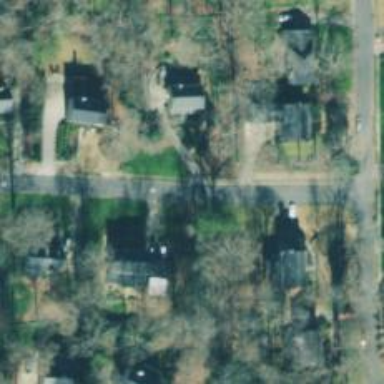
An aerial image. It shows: Residential road with asphalt surface. There is sidewalk on the left side.